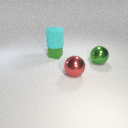
large red metal sphere to the right of small green metal cube